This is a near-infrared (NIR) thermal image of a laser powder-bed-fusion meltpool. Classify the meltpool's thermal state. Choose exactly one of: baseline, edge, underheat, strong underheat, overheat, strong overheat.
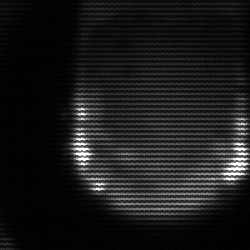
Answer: edge